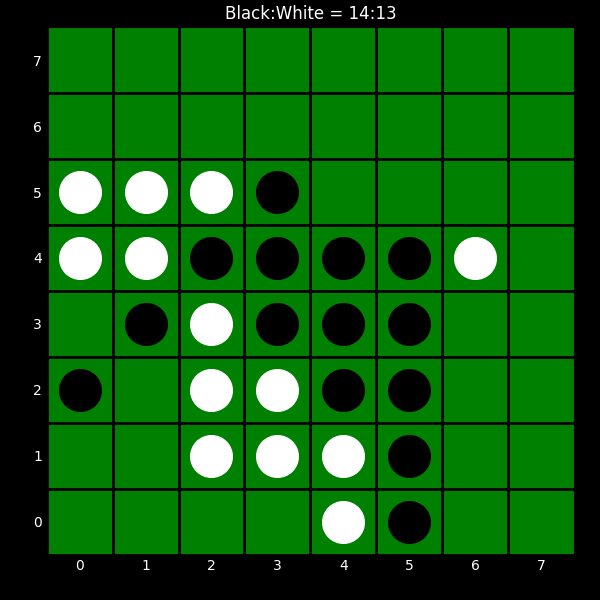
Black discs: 14
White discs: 13